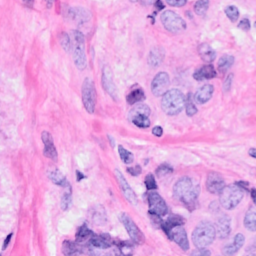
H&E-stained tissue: Breast